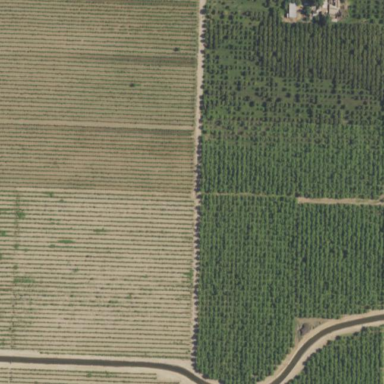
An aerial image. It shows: Orchard.